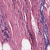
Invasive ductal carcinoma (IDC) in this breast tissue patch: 0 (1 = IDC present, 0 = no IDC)